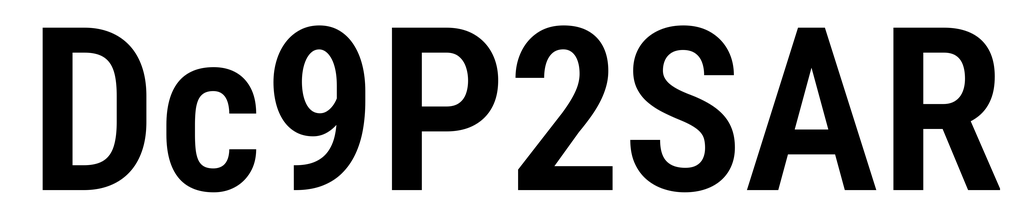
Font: Roboto_Condensed_SemiBold